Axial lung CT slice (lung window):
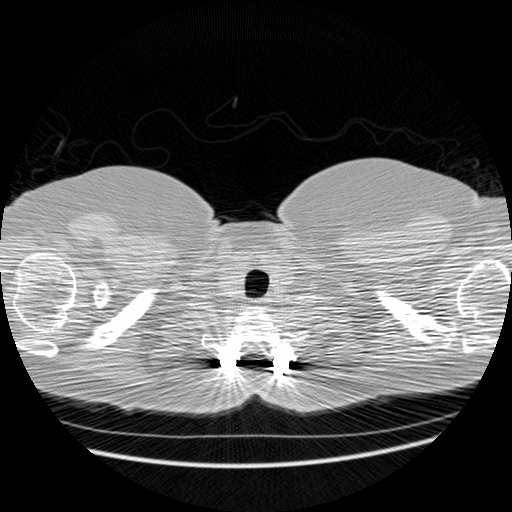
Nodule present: no